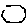
Label: hexagon